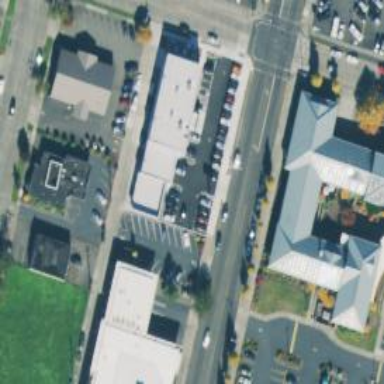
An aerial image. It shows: Retail area with car shop.